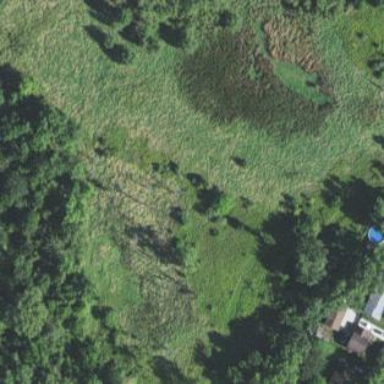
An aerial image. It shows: Wetland area characterized by wet meadow.